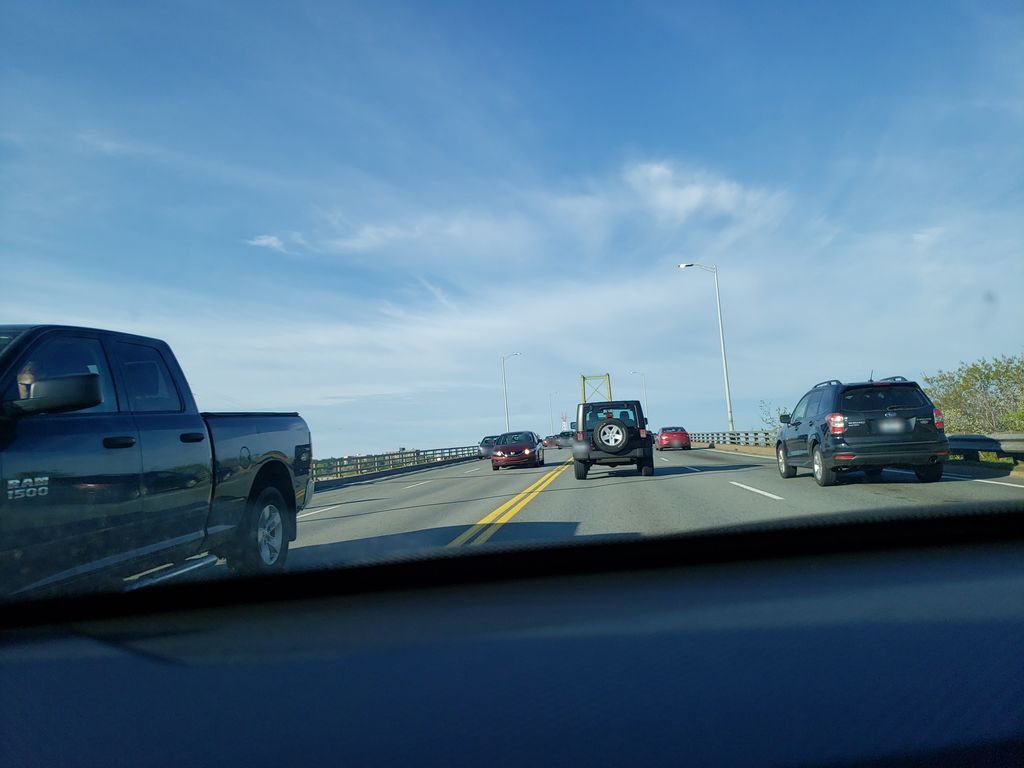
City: halifax